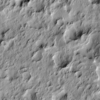
Label: not_dusty